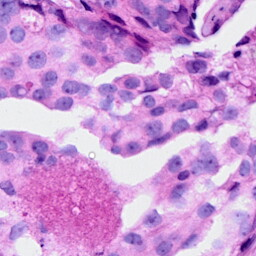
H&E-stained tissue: Breast